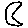
Label: moon